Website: lowes
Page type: billing-address
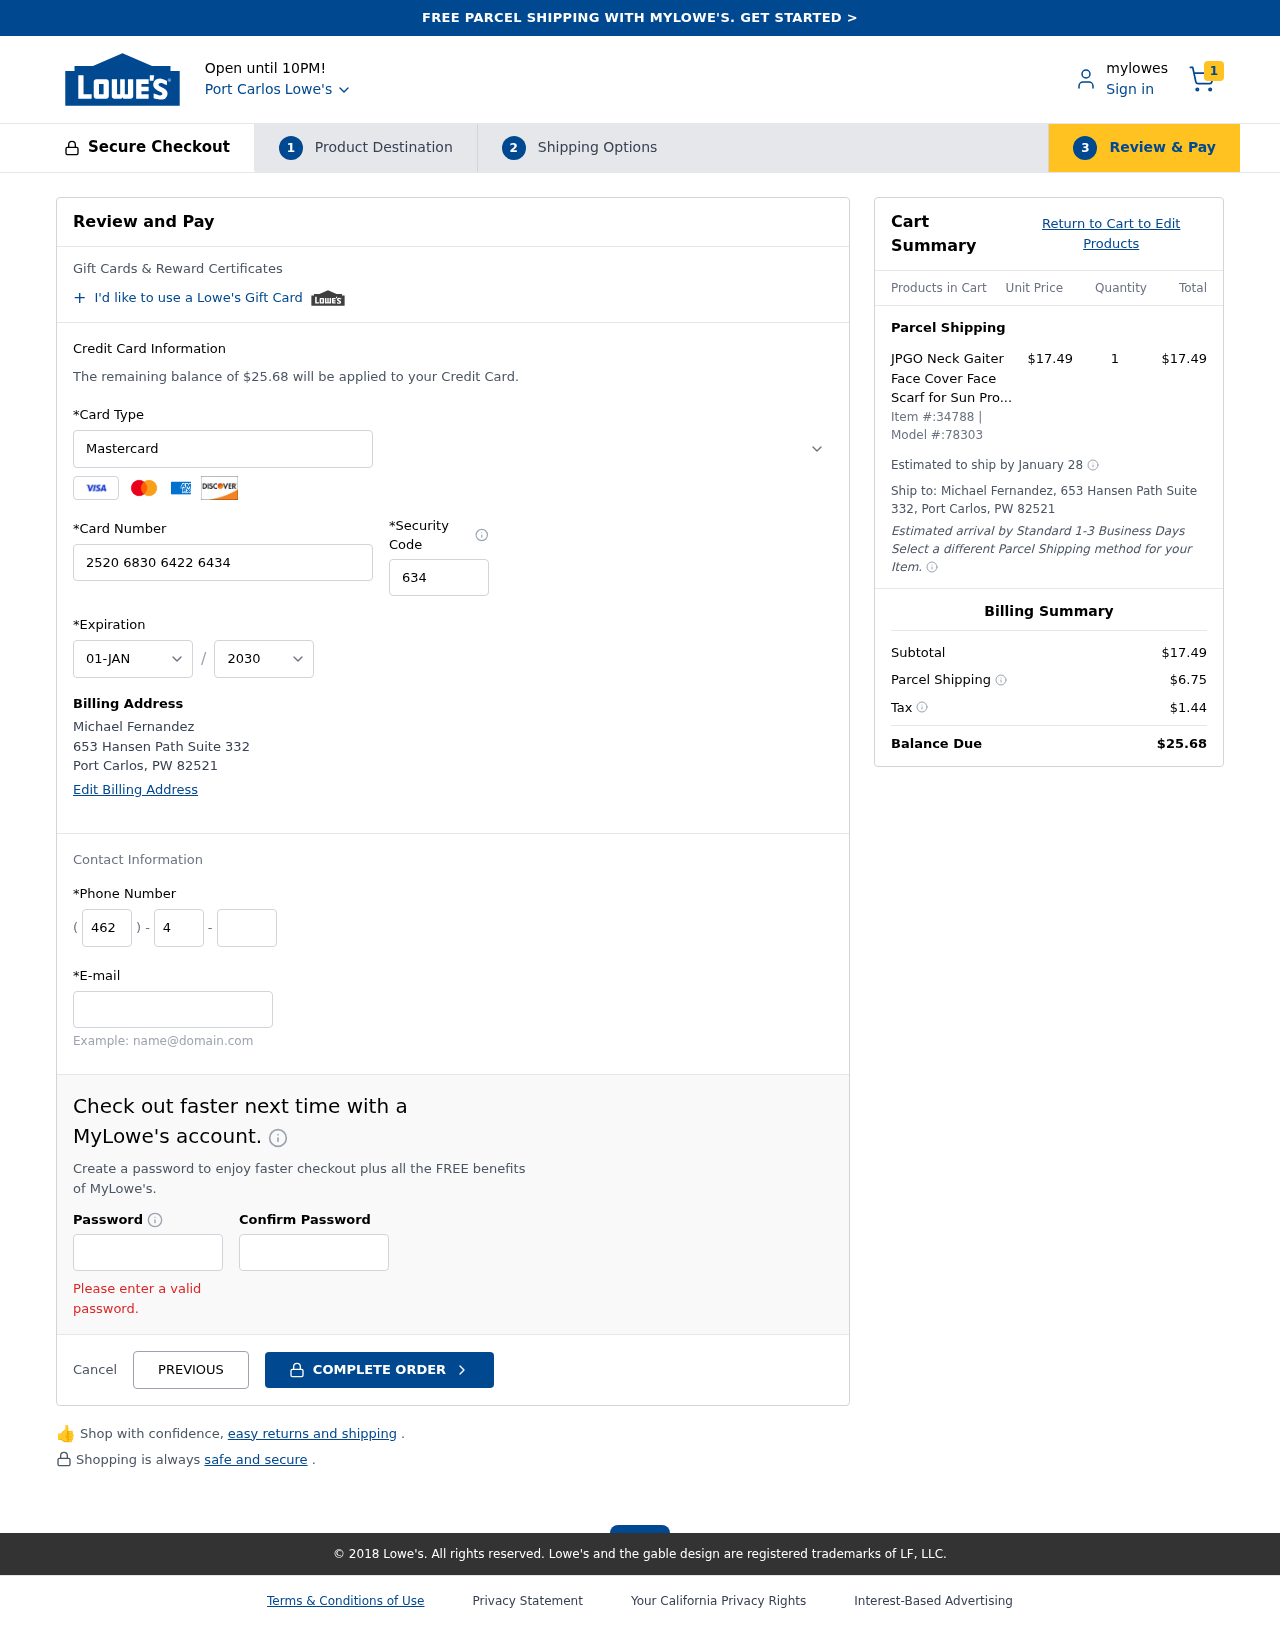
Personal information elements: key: PII_CARD_CVV
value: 634
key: PII_CARD_EXPIRY_MONTH
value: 01
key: PII_CARD_EXPIRY_YEAR
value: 30
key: PII_CARD_NUMBER
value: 2520 6830 6422 6434
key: PII_CARD_TYPE
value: Mastercard
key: PII_CITY
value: Port Carlos
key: PII_CITY_STATE_ZIP
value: Port Carlos, PW 82521
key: PII_EMAIL
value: mfernandez@yahoo.com
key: PII_FULLNAME
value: Michael Fernandez
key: PII_PHONE_AREA
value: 462
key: PII_PHONE_PREFIX
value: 407
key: PII_PHONE_SUFFIX
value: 7329
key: PII_STREET
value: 653 Hansen Path Suite 332
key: PII_FULLNAME2
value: Michael Fernandez
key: PII_STATE
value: PW
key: PII_STATE_ABBR
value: PW
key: PII_POSTCODE
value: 82521
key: PII_POSTCODE_FULL
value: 82521
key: PII_CITY_STATE
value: Port Carlos, PW
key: PII_POSTCODE_NUMERIC
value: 82521
Product elements: key: PRODUCT1_NAME
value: JPGO Neck Gaiter Face Cover Face Scarf for Sun Protection Washable Reusable Balaclava Bandana 1 Piec
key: PRODUCT1_PRICE
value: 17.49
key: PRODUCT1_QUANTITY
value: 1
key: PRODUCT_ITEM_NUMBER
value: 34788
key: PRODUCT_MODEL_NUMBER
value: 78303
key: PRODUCT1_LINE_TOTAL
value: $17.49
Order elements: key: ORDER_NUM_ITEMS
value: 1
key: ORDER_TOTAL
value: $25.68
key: ORDER_SHIPPING_DATE
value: January 28
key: ORDER_SUBTOTAL
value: $17.49
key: ORDER_SHIPPING_COST
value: $6.75
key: ORDER_TAX
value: $1.44